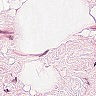
Metastatic tissue present: no